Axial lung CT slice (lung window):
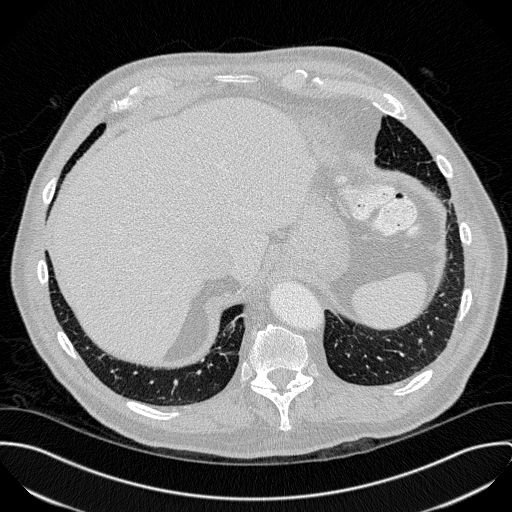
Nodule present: no